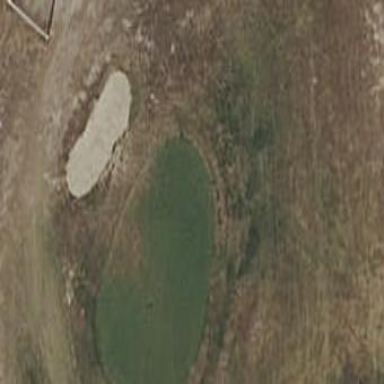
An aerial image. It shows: Golf green.